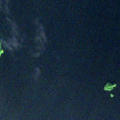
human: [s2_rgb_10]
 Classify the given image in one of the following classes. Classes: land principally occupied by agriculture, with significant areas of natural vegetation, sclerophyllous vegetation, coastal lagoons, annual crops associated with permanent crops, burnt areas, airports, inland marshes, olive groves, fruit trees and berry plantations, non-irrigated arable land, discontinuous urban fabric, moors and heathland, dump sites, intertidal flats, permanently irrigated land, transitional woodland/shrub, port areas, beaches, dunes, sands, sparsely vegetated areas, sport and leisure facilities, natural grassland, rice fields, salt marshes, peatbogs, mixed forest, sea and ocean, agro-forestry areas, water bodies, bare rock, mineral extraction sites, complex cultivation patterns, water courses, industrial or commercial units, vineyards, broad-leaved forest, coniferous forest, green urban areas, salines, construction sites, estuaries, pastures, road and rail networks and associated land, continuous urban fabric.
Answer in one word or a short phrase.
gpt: water bodies